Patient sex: M
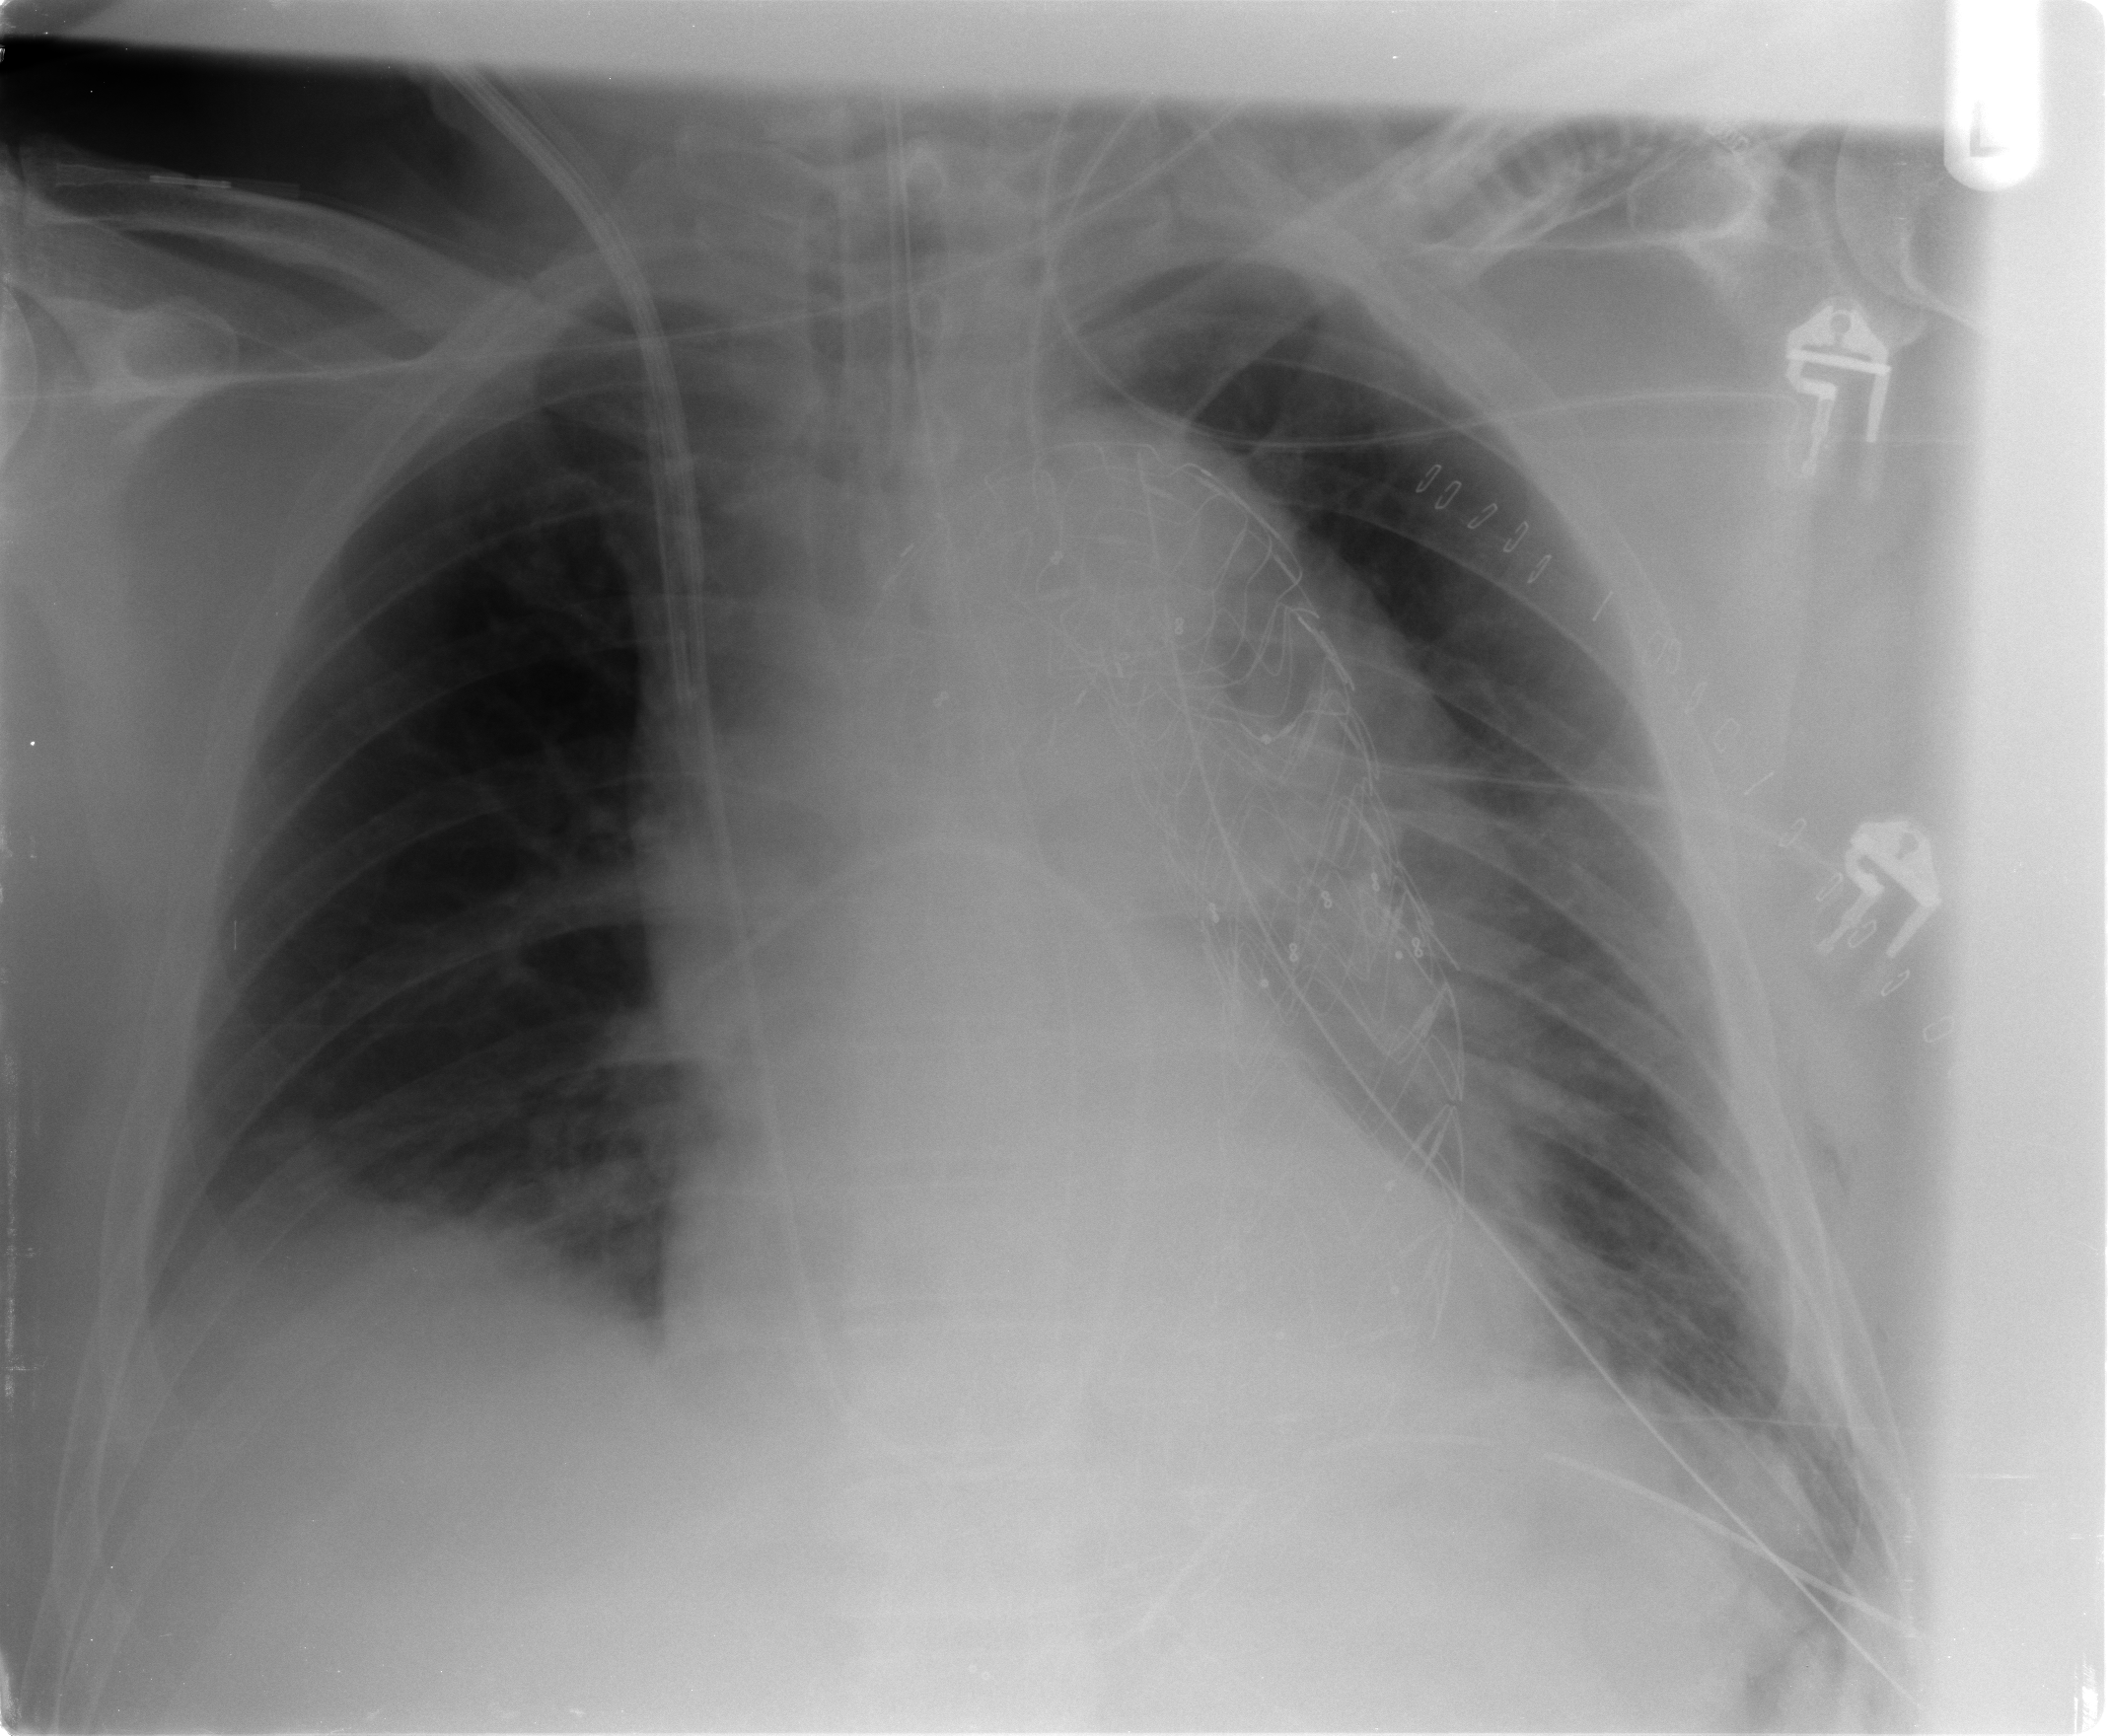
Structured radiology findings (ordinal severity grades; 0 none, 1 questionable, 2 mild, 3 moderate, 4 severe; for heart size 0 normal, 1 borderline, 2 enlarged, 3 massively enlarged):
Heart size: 2
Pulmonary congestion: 0
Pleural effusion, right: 2
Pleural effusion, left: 2
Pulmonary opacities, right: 1
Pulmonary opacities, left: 1
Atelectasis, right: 2
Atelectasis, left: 2